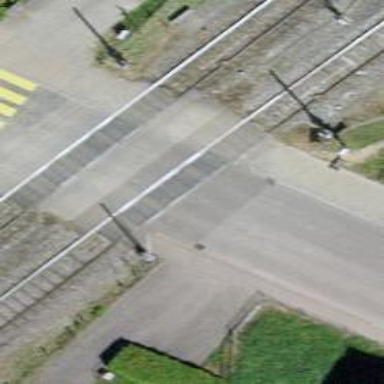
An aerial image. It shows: Railway level crossing.